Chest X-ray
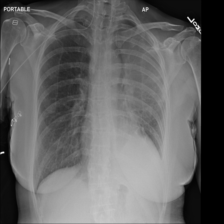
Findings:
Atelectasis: negative
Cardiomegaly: negative
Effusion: negative
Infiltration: negative
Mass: negative
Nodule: negative
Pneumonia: negative
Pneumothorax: negative
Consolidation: negative
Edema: negative
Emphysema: negative
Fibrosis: negative
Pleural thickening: negative
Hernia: negative